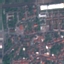
Label: Residential